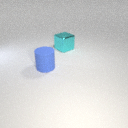
large blue rubber cylinder in front of large cyan metal cube